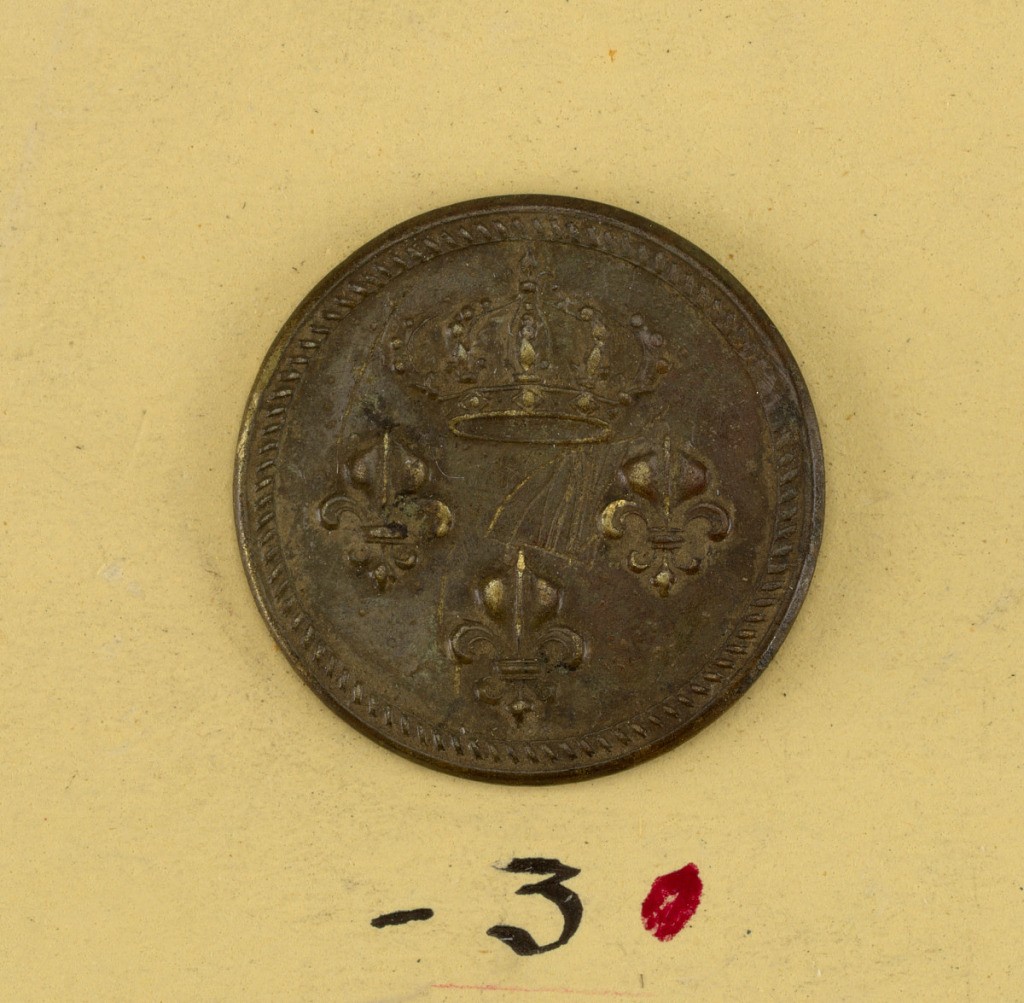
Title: Button
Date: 1789–90
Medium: Brass
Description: On card C
Three fleur-de-lis and Imperial crown. Troop unidentified.